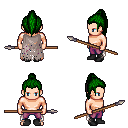
a pixel art fantasy rpg character, male body template, human, light skin, gray tattered cape, magenta pants, green long topknot hairstyle, black shoes, spear, four views (front, back, left, right), 2x2 character sprite sheet, small pixel art, hard edges, no anti-aliasing